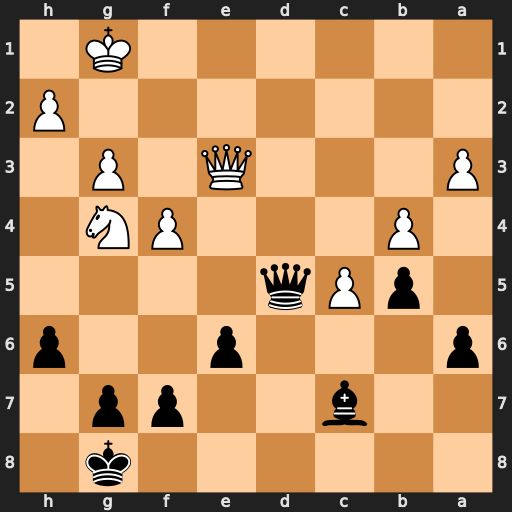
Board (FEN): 6k1/2b2pp1/p3p2p/1pPq4/1P3PN1/P3Q1P1/7P/6K1
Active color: b
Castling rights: -
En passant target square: -
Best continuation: Qd1+ Kf2 Qxg4